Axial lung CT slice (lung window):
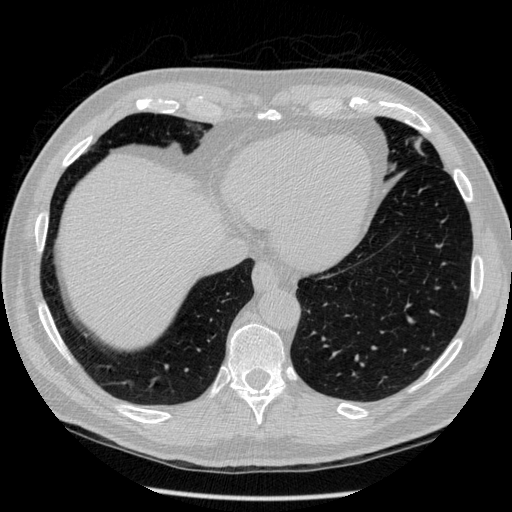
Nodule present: no